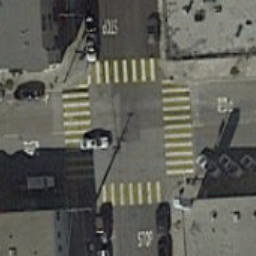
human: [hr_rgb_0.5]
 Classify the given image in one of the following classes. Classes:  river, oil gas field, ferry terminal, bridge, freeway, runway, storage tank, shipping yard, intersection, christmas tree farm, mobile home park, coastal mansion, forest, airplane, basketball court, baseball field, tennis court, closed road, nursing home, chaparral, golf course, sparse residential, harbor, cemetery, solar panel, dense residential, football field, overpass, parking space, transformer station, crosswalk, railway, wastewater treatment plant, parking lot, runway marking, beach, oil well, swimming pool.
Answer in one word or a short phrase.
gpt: crosswalk